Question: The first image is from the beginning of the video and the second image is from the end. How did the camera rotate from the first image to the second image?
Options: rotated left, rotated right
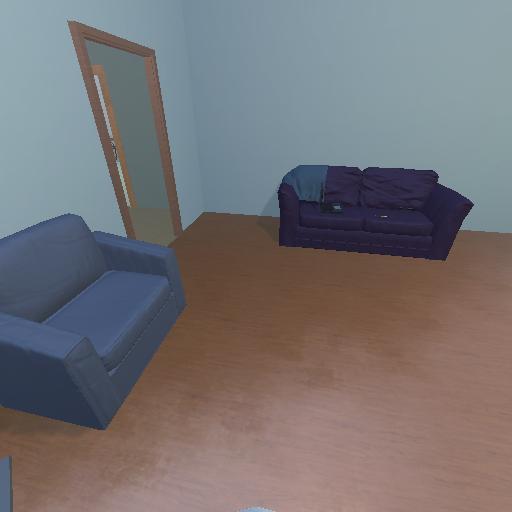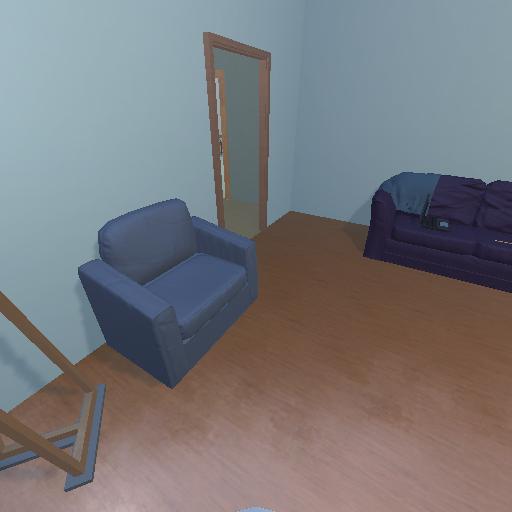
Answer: rotated left